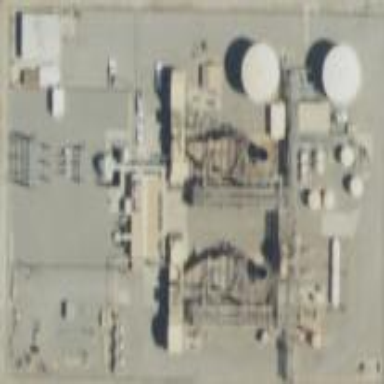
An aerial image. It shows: Power plant.